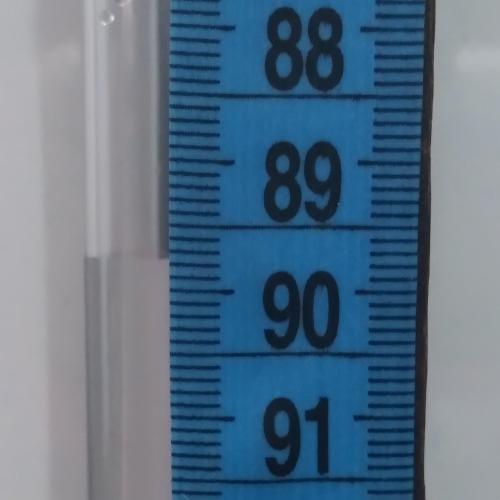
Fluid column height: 89.8 cm